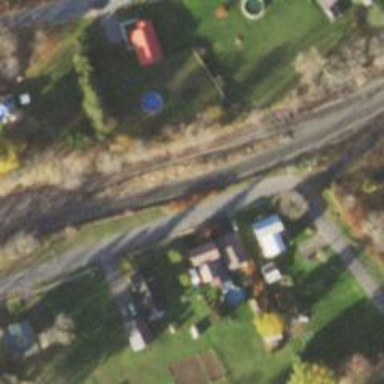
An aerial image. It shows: Abandoned railway.